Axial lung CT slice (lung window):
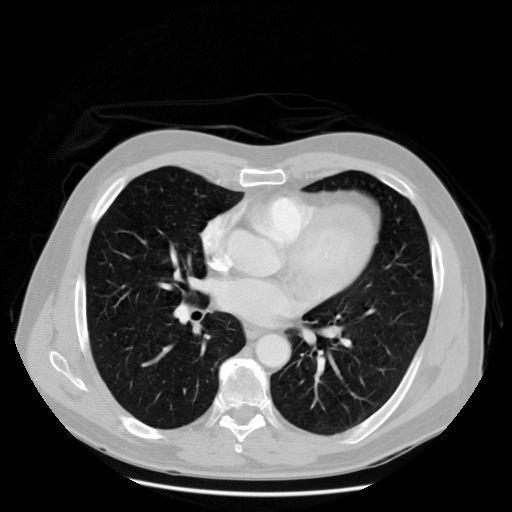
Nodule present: no